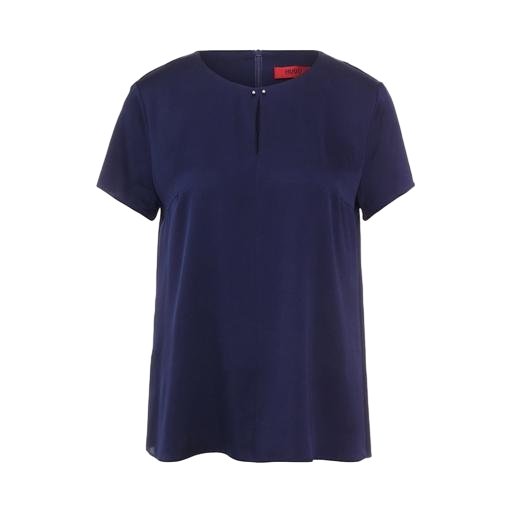
blue short-sleeve top, pleat-neck top, blue pleat-neck top, white background